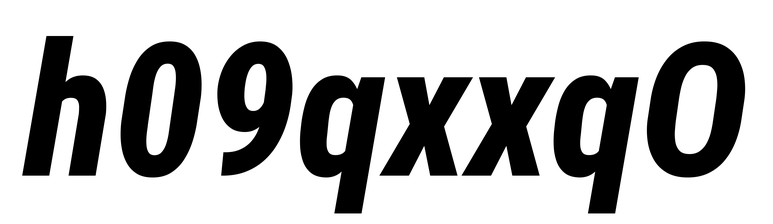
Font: Roboto-Italic_Condensed_ExtraBold_Italic